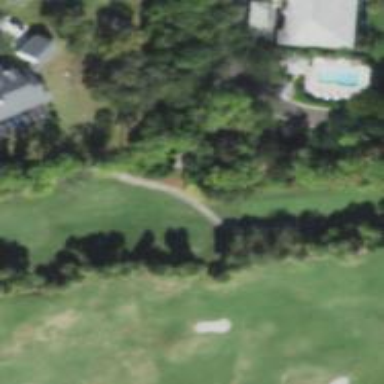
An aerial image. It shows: Pathway for golfing.